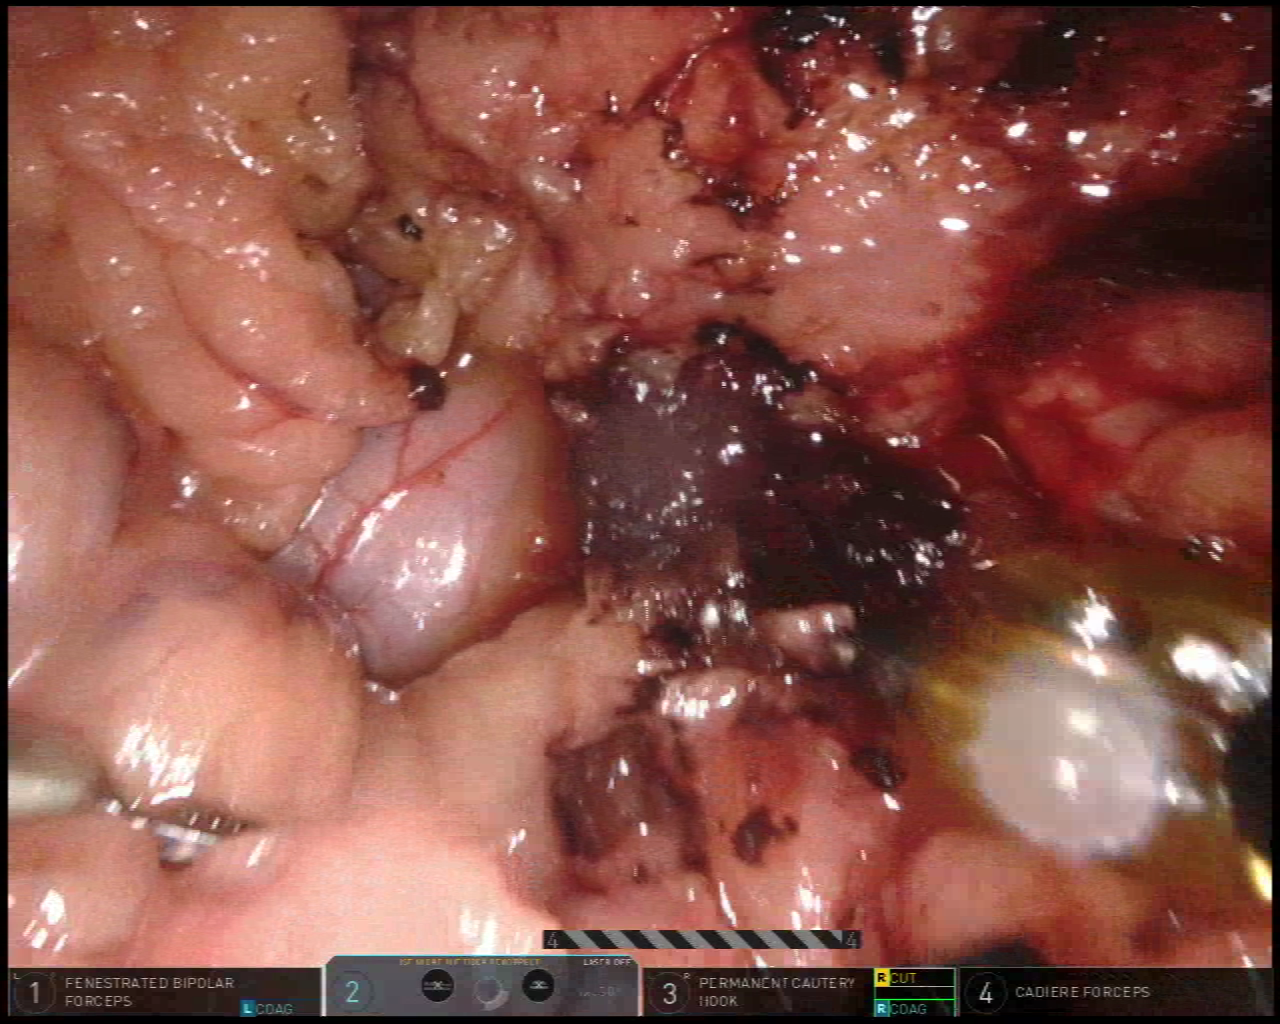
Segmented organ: stomach
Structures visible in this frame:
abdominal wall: no
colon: no
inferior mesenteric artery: no
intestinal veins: no
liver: no
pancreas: no
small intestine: no
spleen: no
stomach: yes
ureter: no
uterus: no
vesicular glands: no